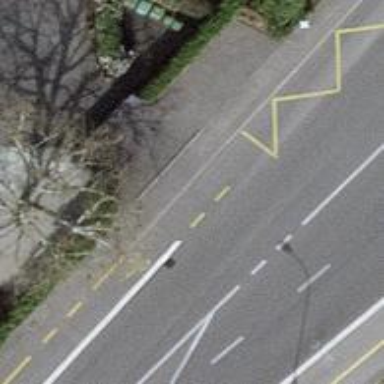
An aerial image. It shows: Sidewalk made of asphalt leading to platform for public transport.